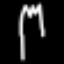
Label: fork